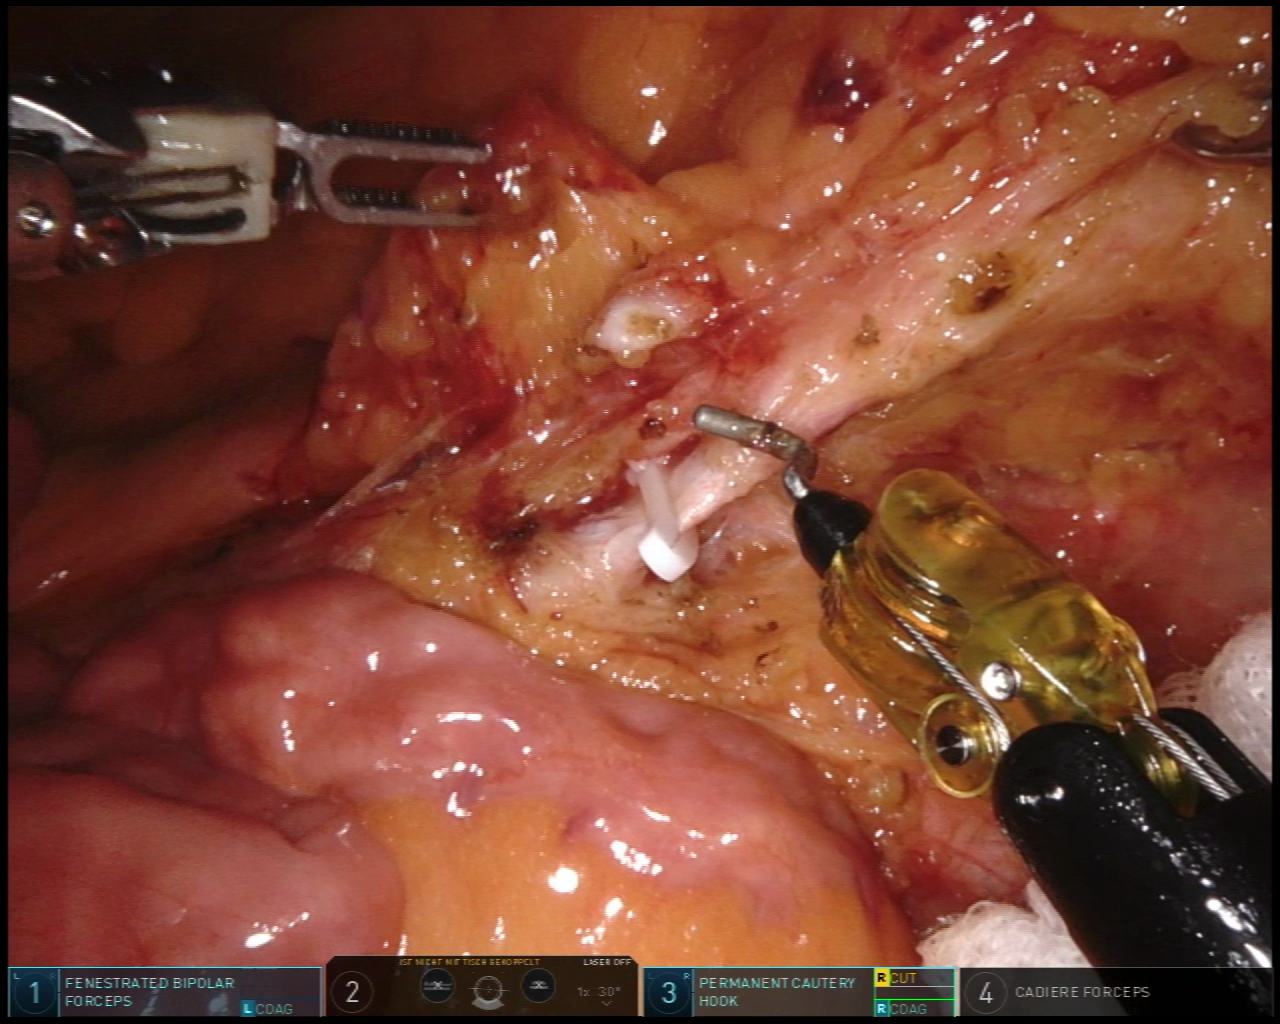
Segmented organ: inferior_mesenteric_artery
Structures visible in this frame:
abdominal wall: no
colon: no
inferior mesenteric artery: yes
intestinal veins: no
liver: no
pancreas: no
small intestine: yes
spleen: no
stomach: no
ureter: no
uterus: no
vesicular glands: no